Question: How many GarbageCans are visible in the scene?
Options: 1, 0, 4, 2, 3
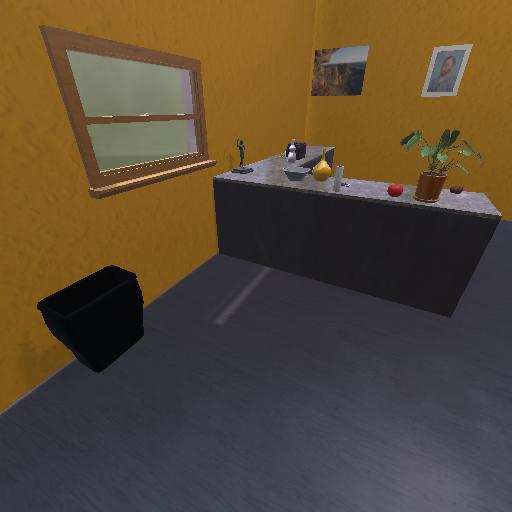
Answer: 1